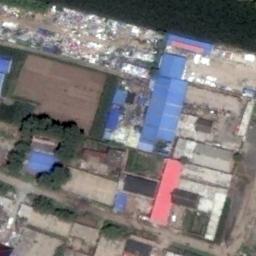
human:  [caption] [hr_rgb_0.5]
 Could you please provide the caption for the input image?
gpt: There is a road above the industrial area .

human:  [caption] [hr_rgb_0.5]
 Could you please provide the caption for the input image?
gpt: In an industrial area there are houses and roads, There are green belts, There are some materials stacked in the open air .

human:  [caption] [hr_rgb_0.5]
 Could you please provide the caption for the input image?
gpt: Many houses of different shapes and sizes are in the industrial area .

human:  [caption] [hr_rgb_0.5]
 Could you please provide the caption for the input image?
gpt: The industrial area has some blue workshops, A red workshop, A clearing, Some other buildings and trees .

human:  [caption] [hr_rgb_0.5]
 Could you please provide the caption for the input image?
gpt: There are some blue buildings and a red building on the industrial area .